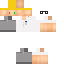
A male human skin with pale skin, wearing blonde bald dressed in a yellow tshirt and gray pants, featuring a closed mouth.